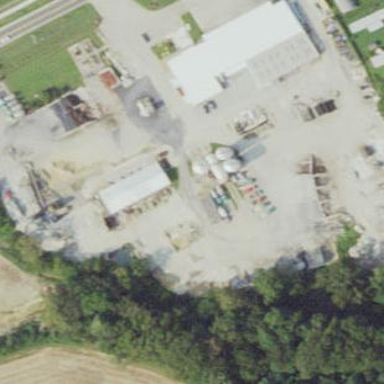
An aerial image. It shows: Industrial area dedicated to concrete plant.